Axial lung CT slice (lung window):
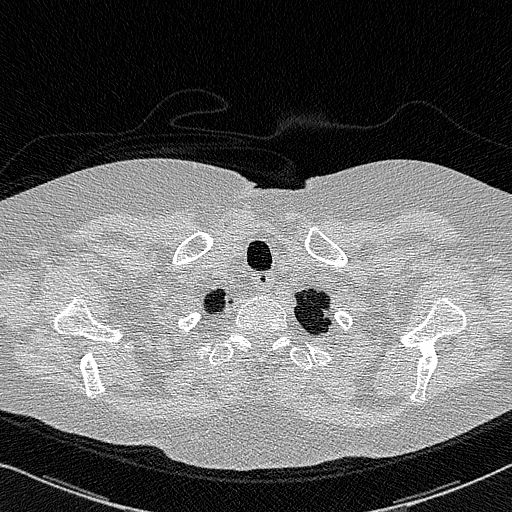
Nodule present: no